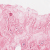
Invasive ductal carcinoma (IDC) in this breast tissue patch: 0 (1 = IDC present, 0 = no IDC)